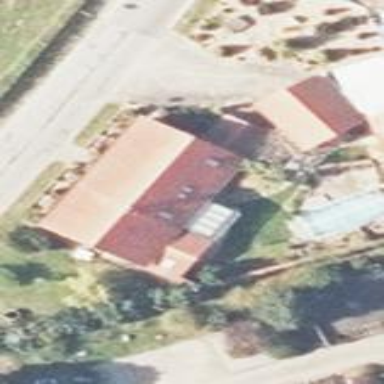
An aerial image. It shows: Building with gabled roof oriented along its length.